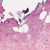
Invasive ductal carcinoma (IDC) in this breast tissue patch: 0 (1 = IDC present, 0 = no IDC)